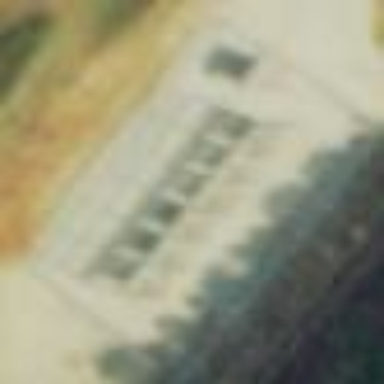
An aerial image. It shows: Power substation with fence around it. The substation is used for switching.